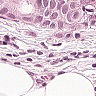
Metastatic tissue present: yes